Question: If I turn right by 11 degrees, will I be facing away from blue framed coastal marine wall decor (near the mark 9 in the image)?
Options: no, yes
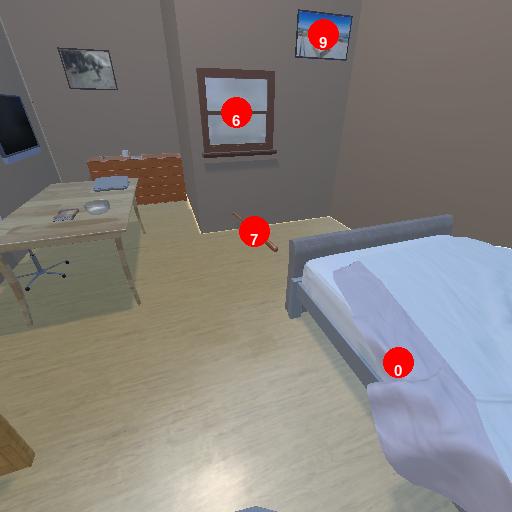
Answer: no